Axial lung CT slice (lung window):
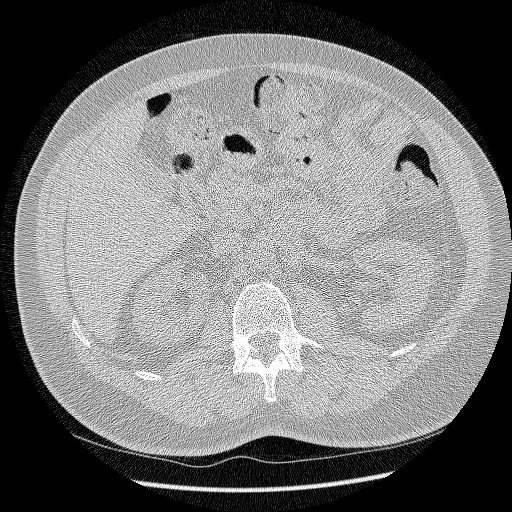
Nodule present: no